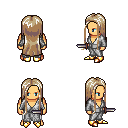
a pixel art fantasy rpg character, male body template, human, tanned skin, white robe, white pants, white blonde extra-long hairstyle, gold boots, dagger, four views (front, back, left, right), 2x2 character sprite sheet, small pixel art, hard edges, no anti-aliasing